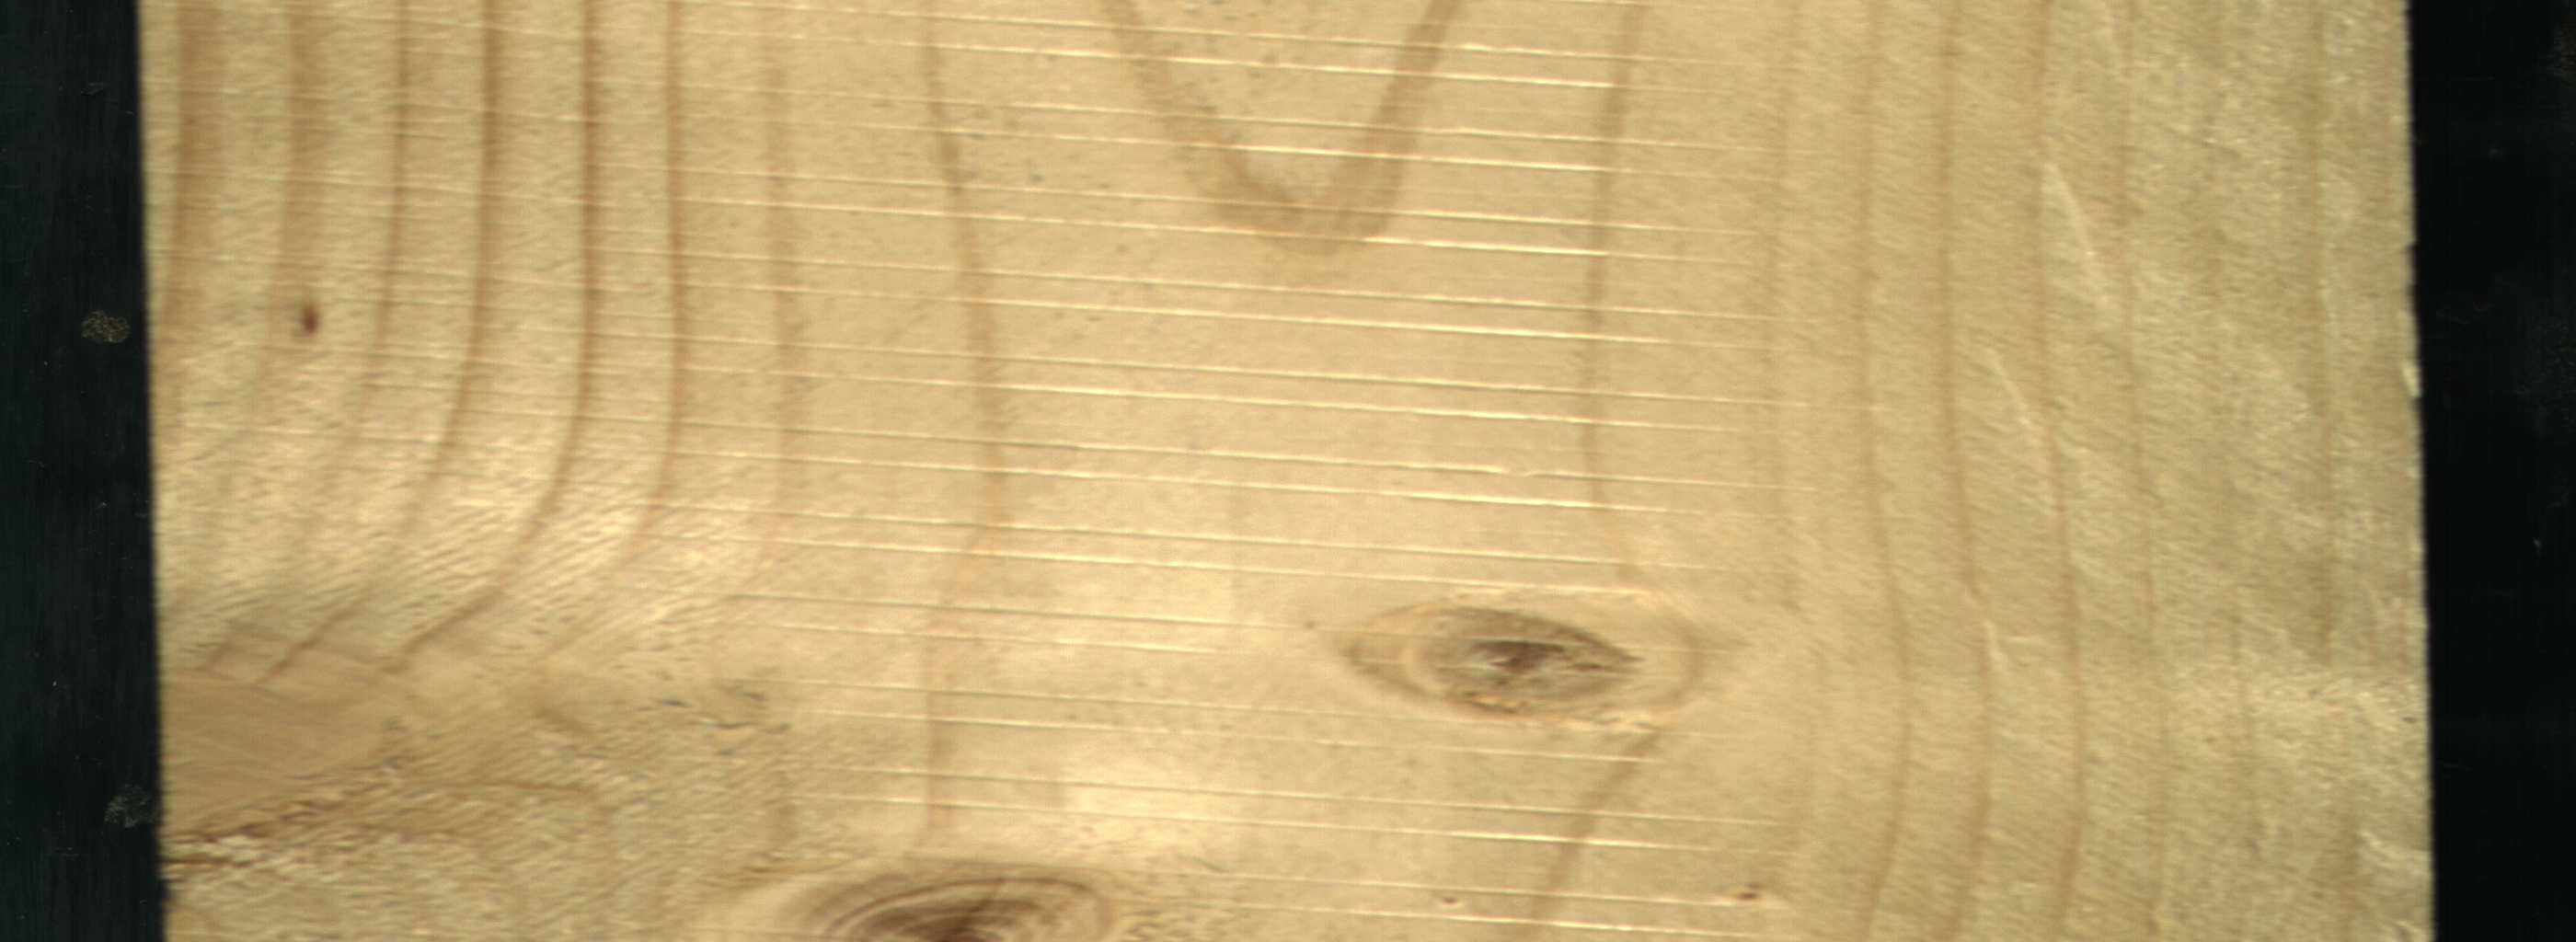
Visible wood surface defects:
Live_Knot
Live_Knot
Live_Knot